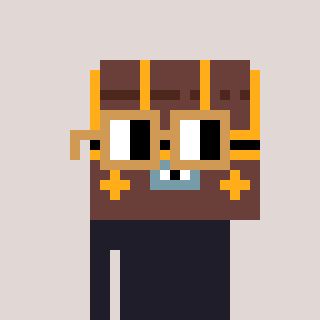
a pixel art character with square brown glasses, a treasure chest-shaped head and a orange-colored body on a warm background